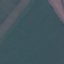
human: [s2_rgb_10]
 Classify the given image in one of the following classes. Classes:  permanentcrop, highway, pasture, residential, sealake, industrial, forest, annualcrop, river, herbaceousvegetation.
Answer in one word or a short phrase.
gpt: AnnualCrop